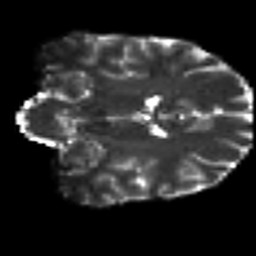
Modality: T2w
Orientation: coronal
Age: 25
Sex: female
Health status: healthy
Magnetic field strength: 3 T
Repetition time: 8.4 s
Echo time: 0.0926 s